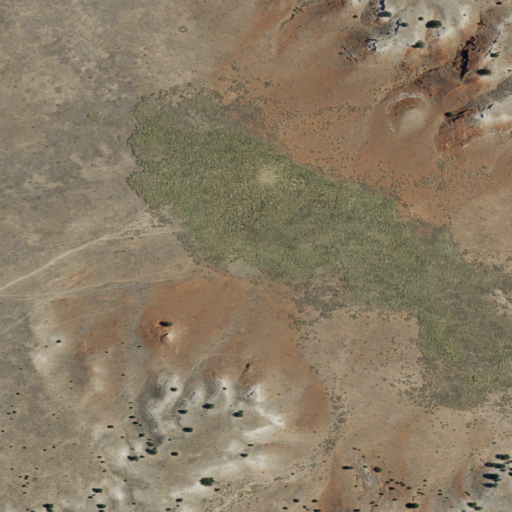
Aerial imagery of depression(s) in New Mexico named Sotano Blanco containing shrub, grassland, herbaceous wetlands, and woody wetlands